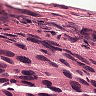
Metastatic tissue present: yes